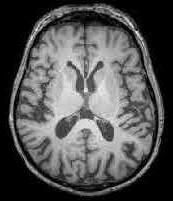
Label: notumor